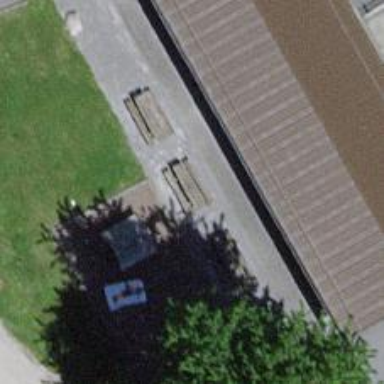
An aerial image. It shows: Picnic table located in leisure land area.